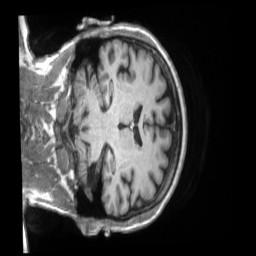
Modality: T1w
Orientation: coronal
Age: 64
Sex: female
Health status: ill
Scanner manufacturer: siemens
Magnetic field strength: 3 T
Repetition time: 2.2 s
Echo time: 0.00157 s